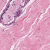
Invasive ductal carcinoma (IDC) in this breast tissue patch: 0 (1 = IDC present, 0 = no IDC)